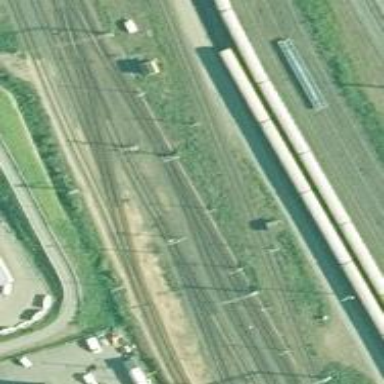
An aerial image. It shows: Rail yard with electrified contact lines for the railway.